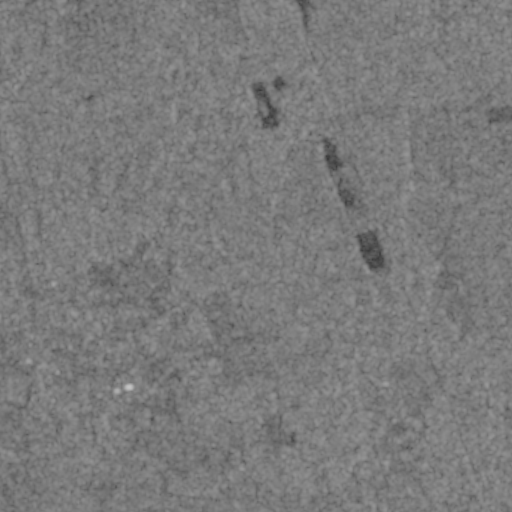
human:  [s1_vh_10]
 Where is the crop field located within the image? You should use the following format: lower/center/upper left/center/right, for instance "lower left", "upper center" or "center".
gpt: The crop field is located in the lower left of the image.
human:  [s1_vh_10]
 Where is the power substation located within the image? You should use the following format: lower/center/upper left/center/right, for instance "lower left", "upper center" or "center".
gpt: The power substation is located in the lower left of the image.
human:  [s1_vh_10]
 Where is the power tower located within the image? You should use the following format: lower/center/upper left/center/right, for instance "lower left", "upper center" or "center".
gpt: The power tower is located in the lower left of the image.
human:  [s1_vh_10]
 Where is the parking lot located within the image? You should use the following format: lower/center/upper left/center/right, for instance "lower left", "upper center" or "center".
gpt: There is no parking lot in the image.

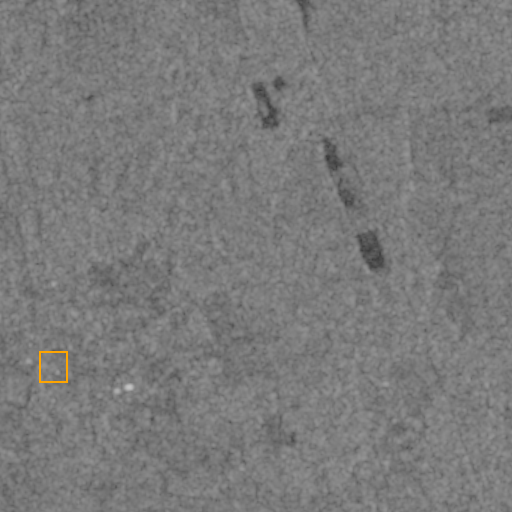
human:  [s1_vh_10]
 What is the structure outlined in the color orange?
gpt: The structure outlined in orange is a crop field.
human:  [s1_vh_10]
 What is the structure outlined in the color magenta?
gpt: There is no magenta outline.